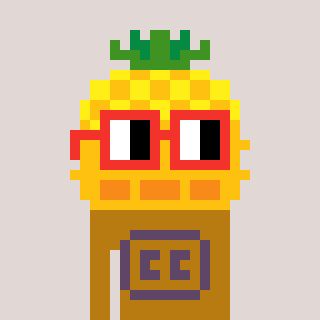
a pixel art character with square red glasses, a pineapple-shaped head and a gold-colored body on a warm background